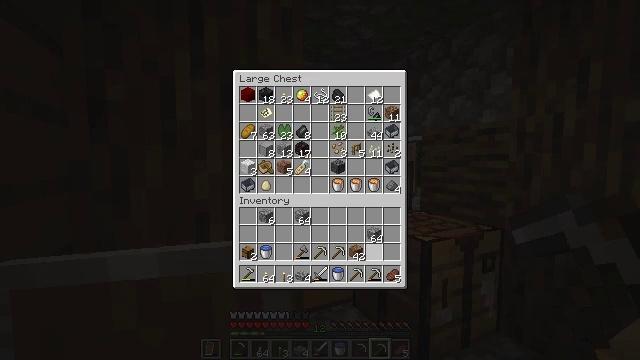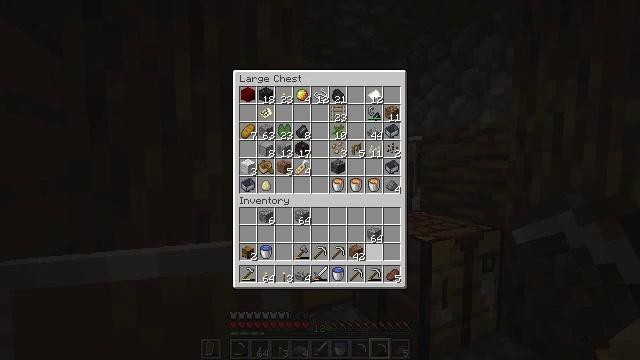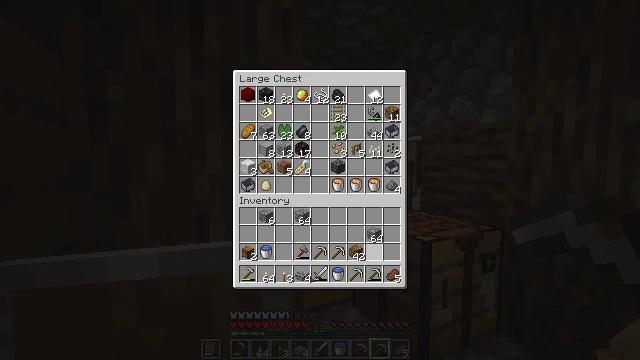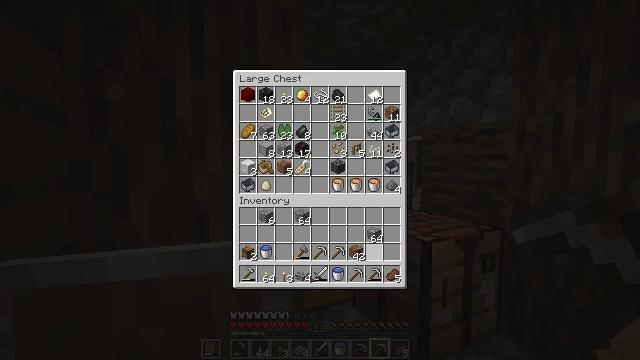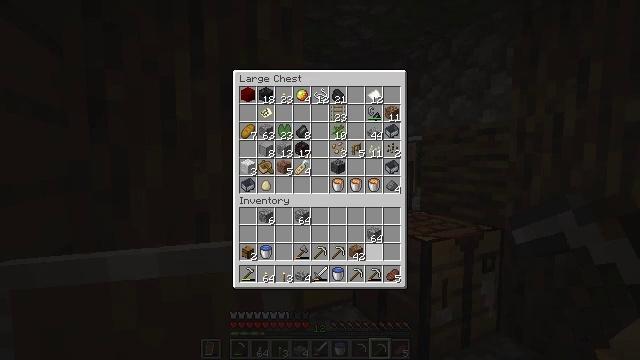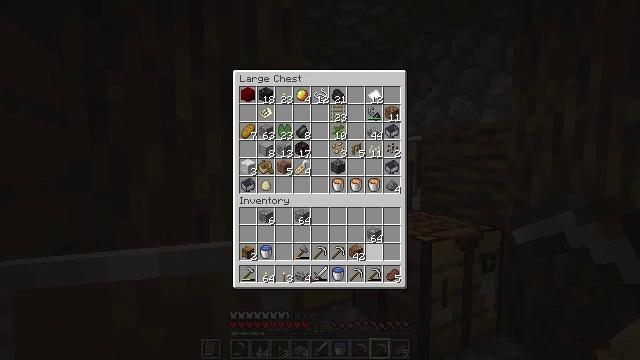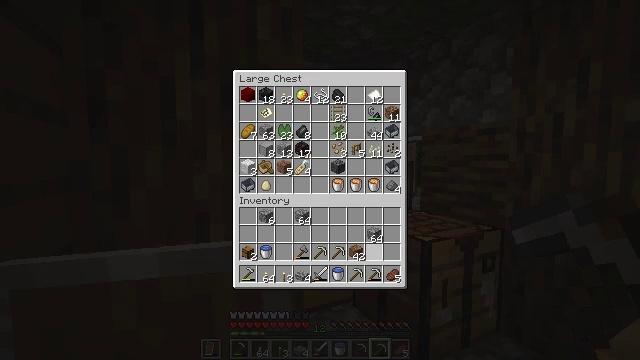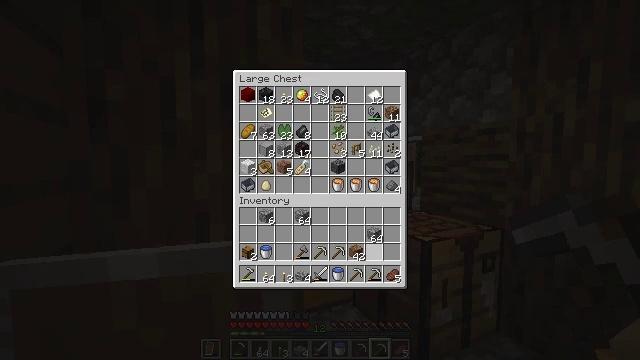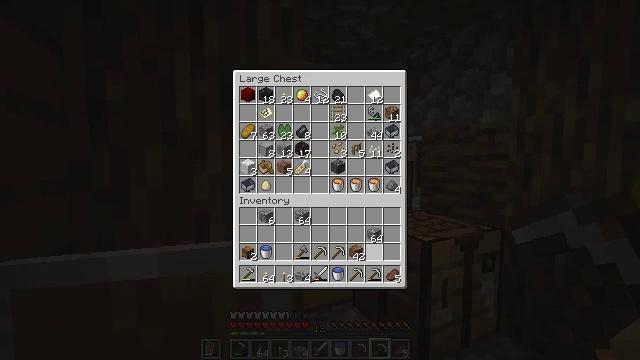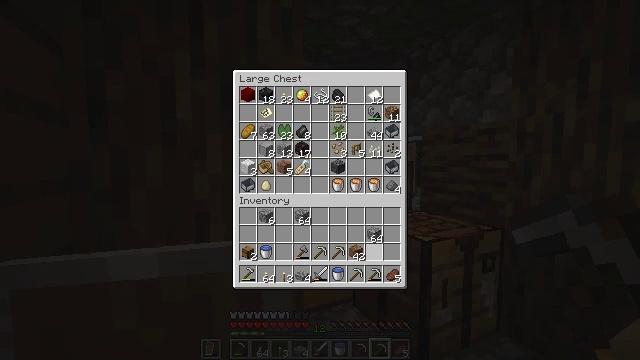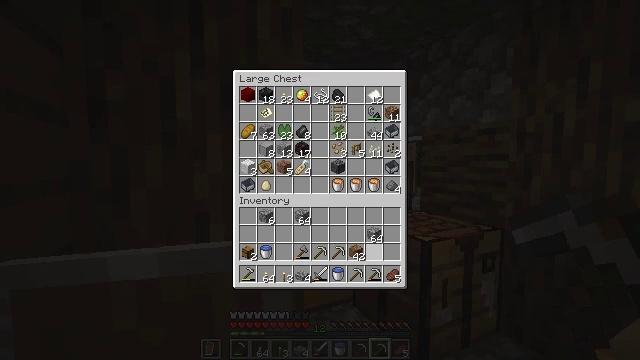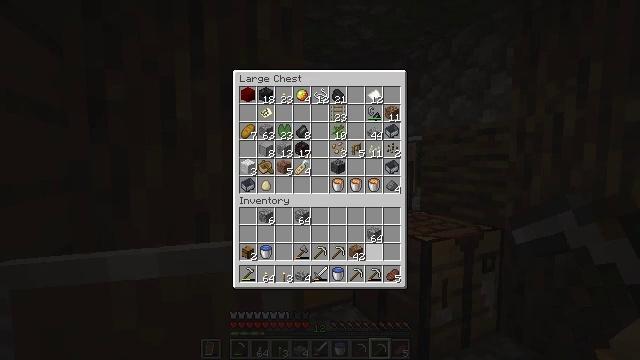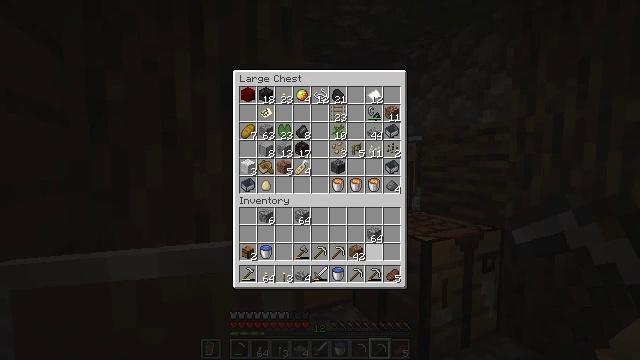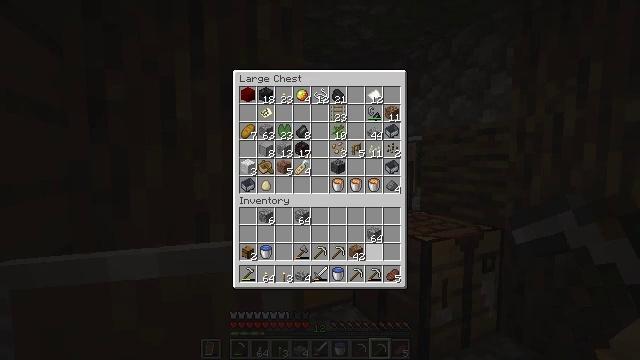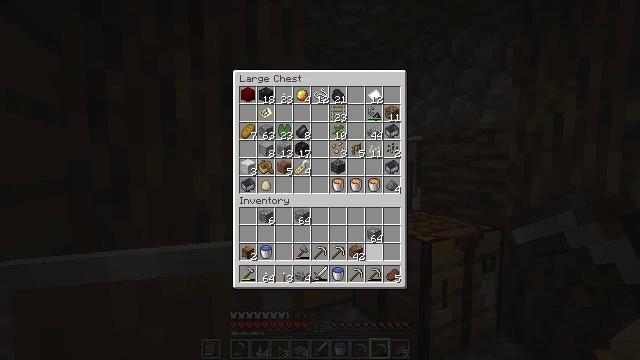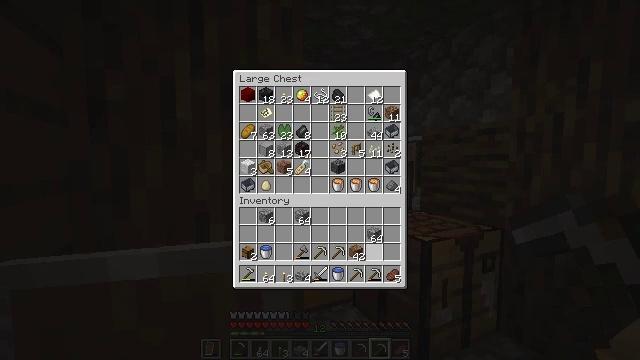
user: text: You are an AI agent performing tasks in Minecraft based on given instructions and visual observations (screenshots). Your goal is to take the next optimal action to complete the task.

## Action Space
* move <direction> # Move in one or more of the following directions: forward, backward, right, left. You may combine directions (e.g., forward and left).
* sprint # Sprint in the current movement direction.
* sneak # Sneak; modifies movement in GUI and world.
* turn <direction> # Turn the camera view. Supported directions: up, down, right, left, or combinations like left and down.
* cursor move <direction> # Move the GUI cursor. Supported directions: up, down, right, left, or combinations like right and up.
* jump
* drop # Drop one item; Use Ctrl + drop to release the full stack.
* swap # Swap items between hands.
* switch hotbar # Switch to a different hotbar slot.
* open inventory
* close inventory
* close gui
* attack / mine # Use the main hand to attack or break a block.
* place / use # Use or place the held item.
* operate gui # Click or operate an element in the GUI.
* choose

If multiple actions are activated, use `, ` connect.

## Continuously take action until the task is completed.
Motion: motion action
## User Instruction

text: Dig up potatoes from the soil.
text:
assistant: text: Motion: sneak
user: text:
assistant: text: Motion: sneak
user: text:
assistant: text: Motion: sneak
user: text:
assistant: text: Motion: sneak
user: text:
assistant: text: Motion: sneak
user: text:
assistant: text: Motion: sneak
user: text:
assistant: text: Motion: sneak
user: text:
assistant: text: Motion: sneak
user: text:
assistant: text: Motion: sneak
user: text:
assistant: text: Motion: sneak
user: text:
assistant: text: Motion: sneak
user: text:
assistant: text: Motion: sneak
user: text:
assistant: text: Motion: sneak
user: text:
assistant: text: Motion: sneak
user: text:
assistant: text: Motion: no_op
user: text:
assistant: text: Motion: no_op
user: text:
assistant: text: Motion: no_op
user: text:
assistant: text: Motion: no_op
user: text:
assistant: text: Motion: no_op
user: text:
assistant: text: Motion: no_op
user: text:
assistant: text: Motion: no_op
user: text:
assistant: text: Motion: no_op
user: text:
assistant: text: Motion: no_op
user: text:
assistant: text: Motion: no_op
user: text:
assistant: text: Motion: no_op
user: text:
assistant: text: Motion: no_op
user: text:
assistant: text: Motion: no_op
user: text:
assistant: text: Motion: turn up
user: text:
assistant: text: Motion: no_op
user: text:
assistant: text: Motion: no_op